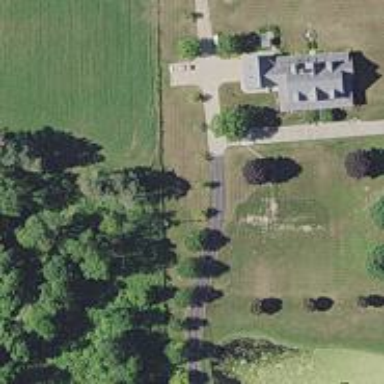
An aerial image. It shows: Driveway.